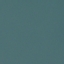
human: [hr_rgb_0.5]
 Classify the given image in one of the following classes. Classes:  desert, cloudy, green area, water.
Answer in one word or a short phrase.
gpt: water